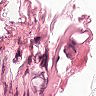
Metastatic tissue present: no